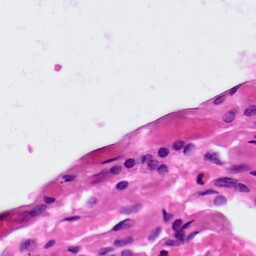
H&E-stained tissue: Lung